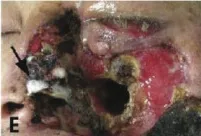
Rhizopus arrhizus associated lethal midline granuloma/rhino-orbital cerebral mycosis. " Destruction of the sinus, nose, face, palate, and orbit; defects of the left sided external nose, soft tissues, and the front wall of the maxillary sinus; and yellow pus was seen within the left maxillary sinus. (F) Shows complete remission with scars 4 months after antifungal therapy.
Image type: medical_photograph (skin_photograph)